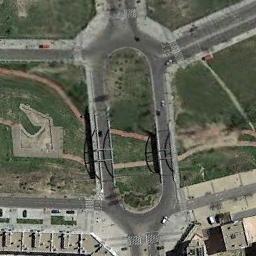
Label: roundabout